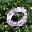
Label: 0